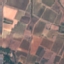
Label: PermanentCrop